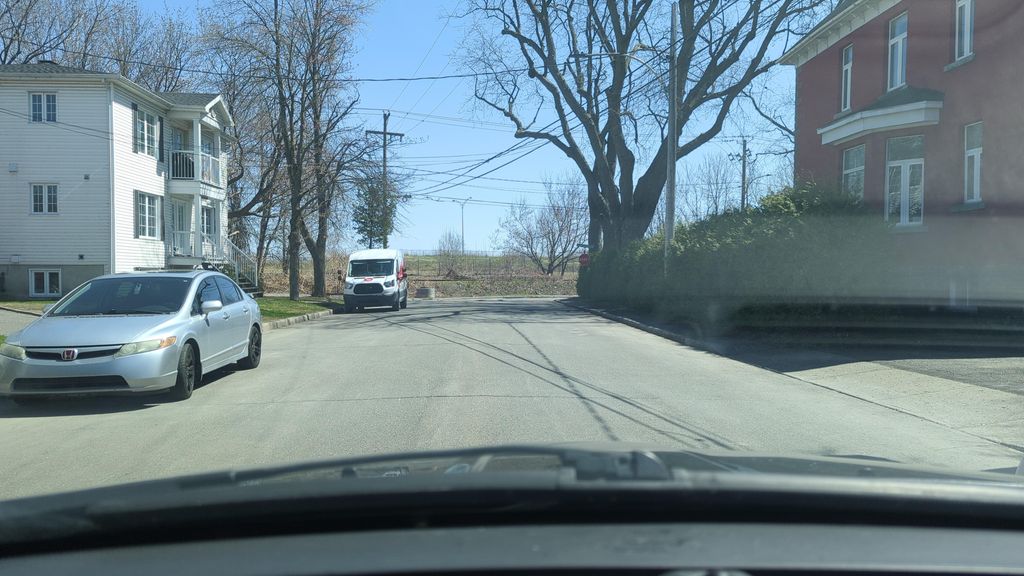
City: quebec_city